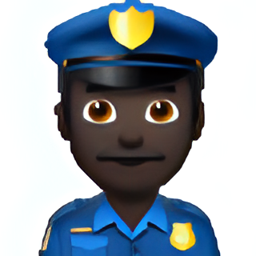
Name: male police officer type 6
Emoji: 👮🏿‍♂️
Group: People & Body
Sub-group: person-role